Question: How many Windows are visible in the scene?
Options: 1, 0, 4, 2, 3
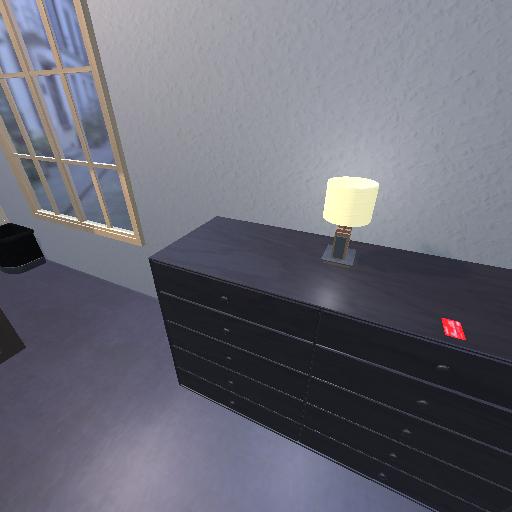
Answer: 1